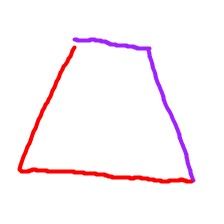
Shape: trapezoid